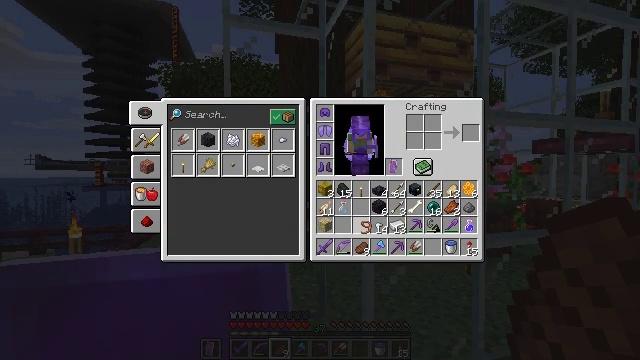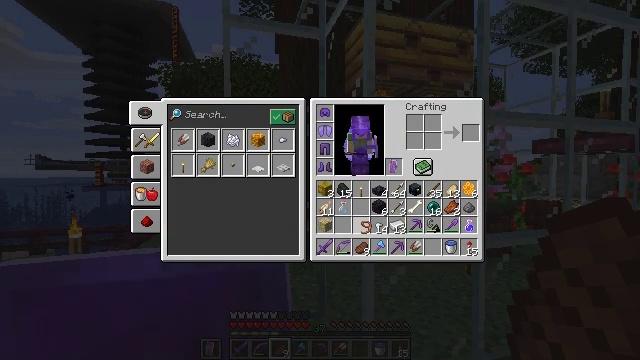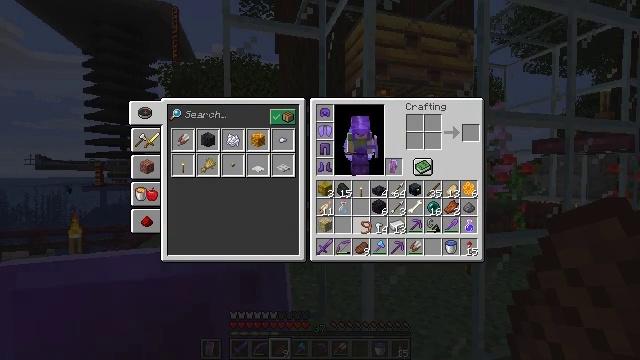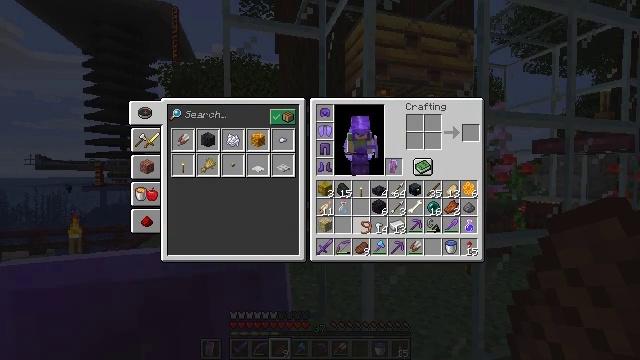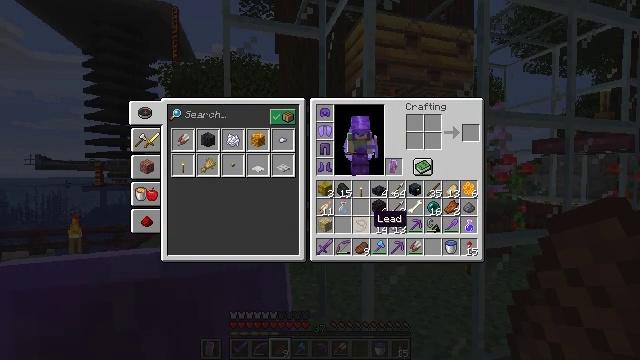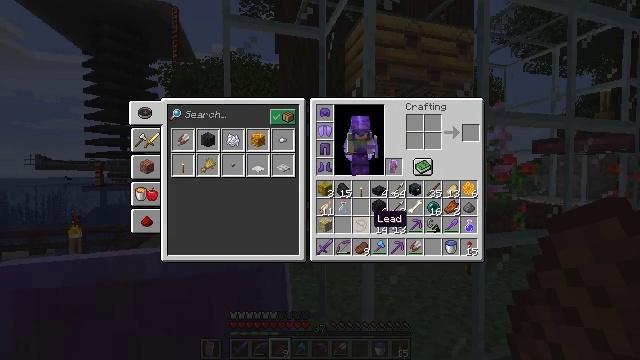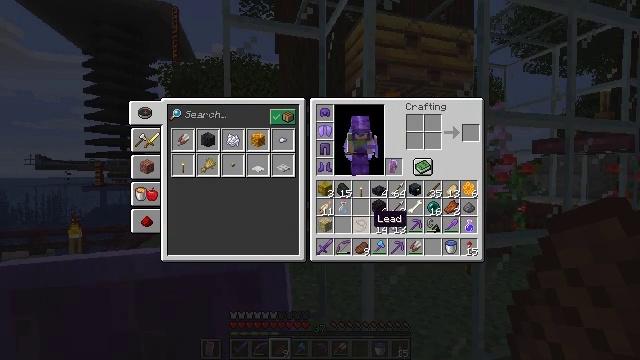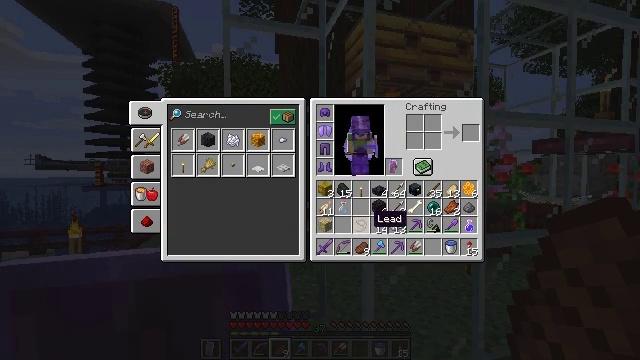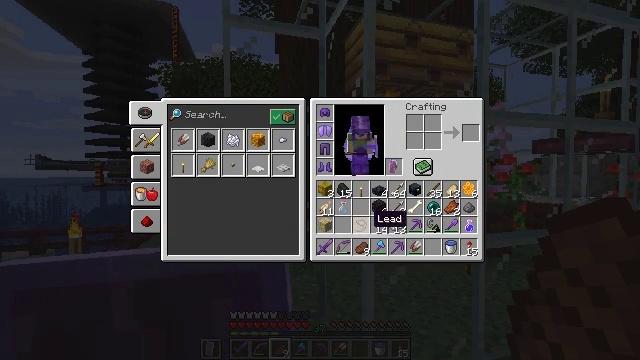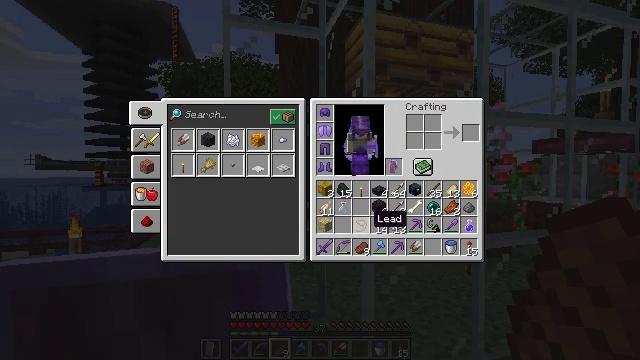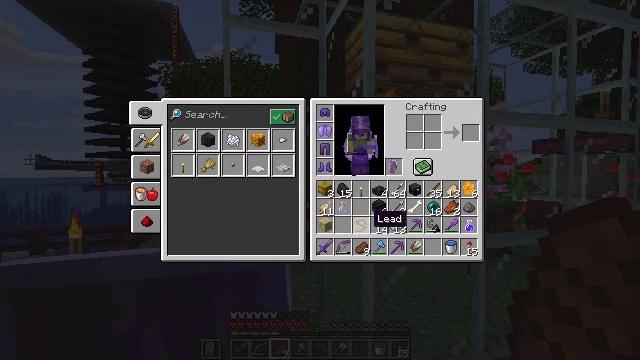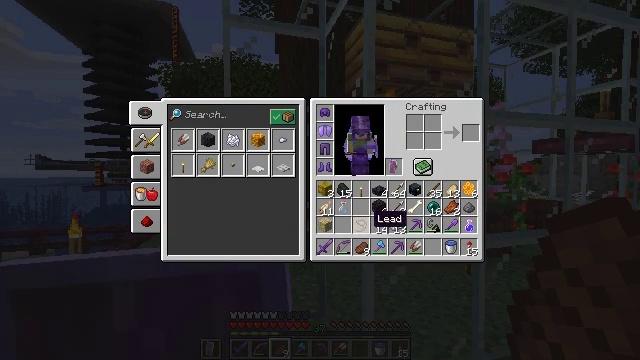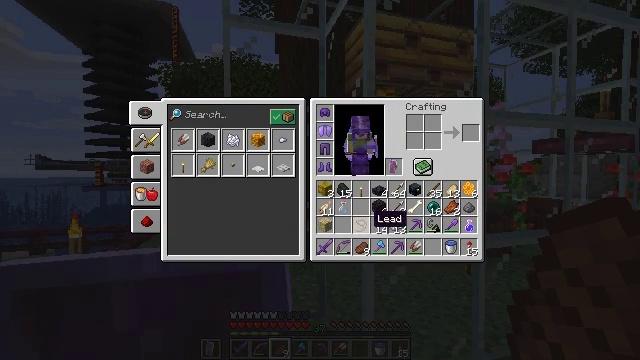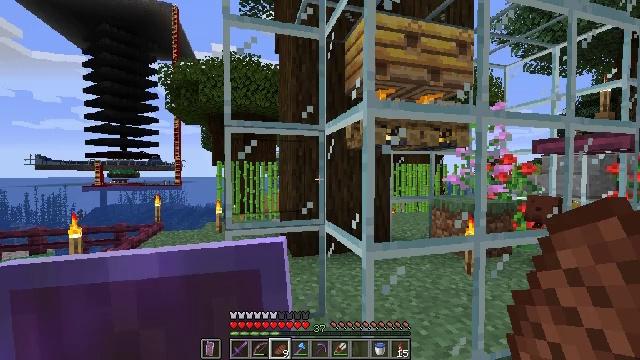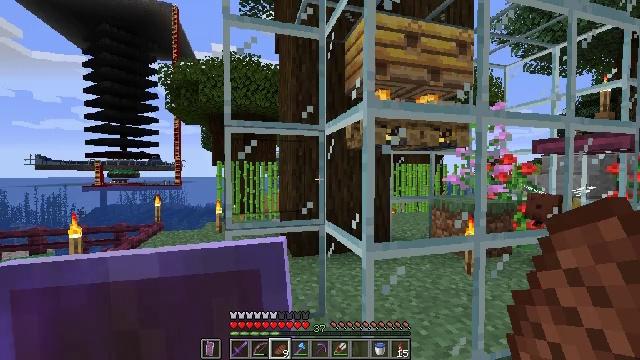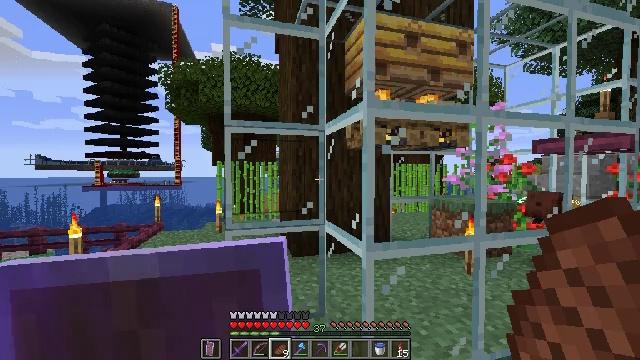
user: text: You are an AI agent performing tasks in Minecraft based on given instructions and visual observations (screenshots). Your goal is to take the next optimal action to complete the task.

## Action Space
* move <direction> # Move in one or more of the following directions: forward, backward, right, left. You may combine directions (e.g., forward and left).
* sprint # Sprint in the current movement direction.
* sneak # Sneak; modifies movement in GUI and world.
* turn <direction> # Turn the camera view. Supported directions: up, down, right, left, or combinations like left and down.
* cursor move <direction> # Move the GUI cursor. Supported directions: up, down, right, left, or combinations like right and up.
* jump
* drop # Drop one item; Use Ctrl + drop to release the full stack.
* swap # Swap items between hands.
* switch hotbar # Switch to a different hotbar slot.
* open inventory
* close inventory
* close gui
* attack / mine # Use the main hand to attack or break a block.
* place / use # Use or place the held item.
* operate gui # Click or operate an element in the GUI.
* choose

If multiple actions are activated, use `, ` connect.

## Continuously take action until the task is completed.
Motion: motion action
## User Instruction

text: Remove the glass to use the space.
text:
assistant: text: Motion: no_op
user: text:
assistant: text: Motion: attack / mine
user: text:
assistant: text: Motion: attack / mine
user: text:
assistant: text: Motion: no_op
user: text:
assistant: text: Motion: no_op
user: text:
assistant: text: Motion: no_op
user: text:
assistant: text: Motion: no_op
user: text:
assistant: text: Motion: no_op
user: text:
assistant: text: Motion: no_op
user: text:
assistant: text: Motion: no_op
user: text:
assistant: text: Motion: no_op
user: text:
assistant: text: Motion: no_op
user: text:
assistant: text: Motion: no_op
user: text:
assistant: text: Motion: no_op
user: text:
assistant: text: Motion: no_op
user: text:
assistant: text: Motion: no_op
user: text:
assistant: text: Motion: no_op
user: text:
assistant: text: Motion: no_op
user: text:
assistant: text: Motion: move forward
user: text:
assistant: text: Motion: move forward
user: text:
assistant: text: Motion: move forward
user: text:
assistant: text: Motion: move forward and move left
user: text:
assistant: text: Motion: move forward and move left, turn right
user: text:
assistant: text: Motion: move forward and move left, turn right and up
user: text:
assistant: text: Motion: move left, turn right
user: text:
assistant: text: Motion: move left
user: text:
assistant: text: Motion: no_op
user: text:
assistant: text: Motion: no_op
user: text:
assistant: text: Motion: no_op
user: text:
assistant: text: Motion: no_op